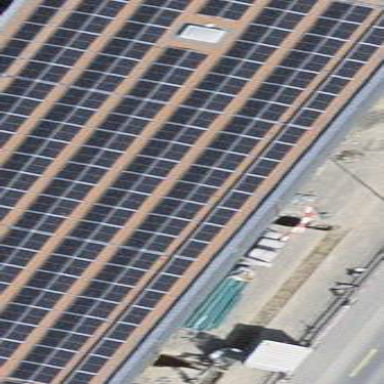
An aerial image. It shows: Solar power generator.